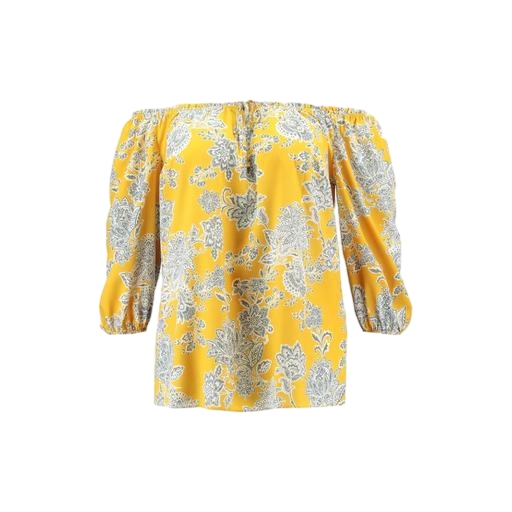
yellow floral-print top, yellow floral cold-shoulder trim top, yellow kerra blouse, white background